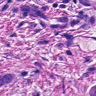
Metastatic tissue present: yes